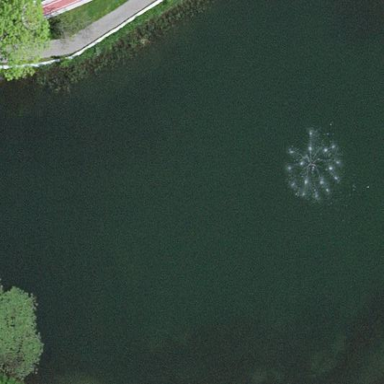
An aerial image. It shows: Beautiful lake surrounded by nature.